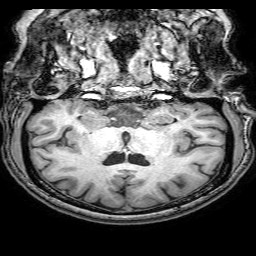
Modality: T1w
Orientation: sagittal
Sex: female
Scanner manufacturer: philips
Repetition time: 0.008075 s
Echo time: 0.00369 s